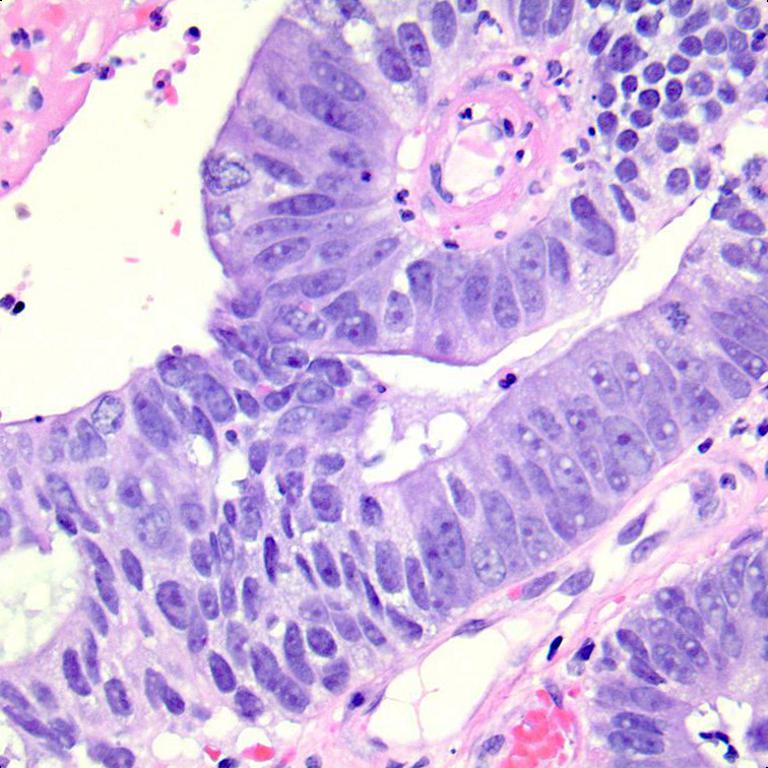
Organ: colon
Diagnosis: adenocarcinomas